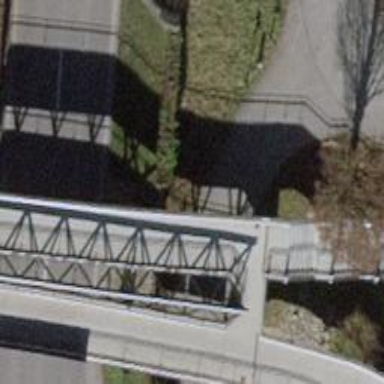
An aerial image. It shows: Set of concrete steps.